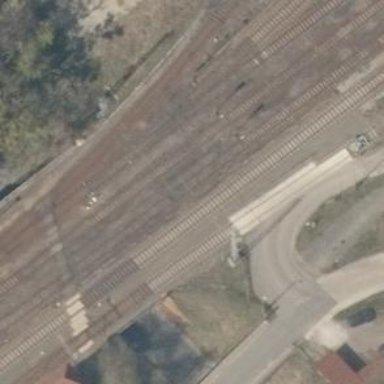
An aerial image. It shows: Railway yard used for servicing trains.